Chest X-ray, PA view. Patient: 33 years old, sex M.
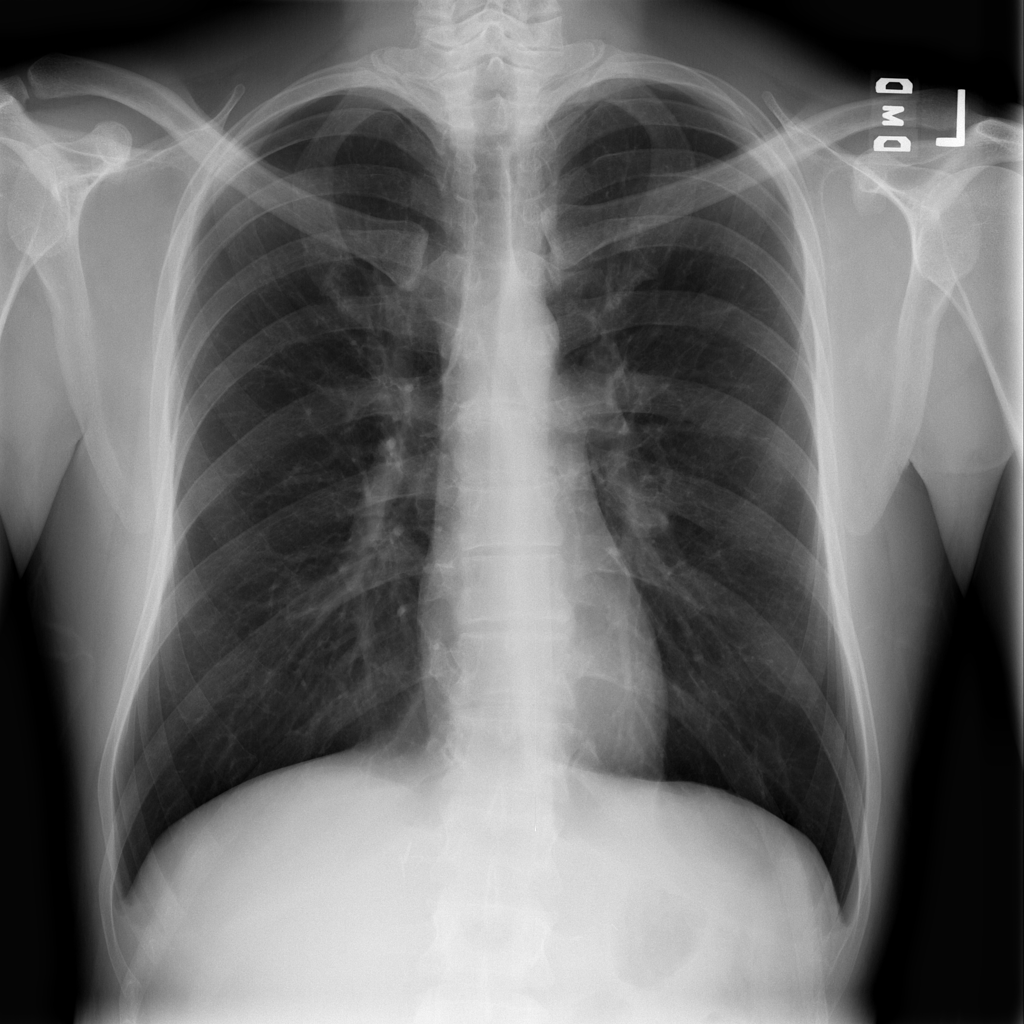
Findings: No Finding